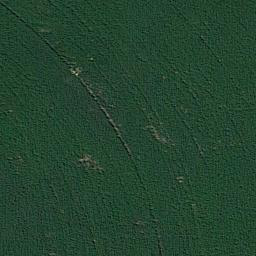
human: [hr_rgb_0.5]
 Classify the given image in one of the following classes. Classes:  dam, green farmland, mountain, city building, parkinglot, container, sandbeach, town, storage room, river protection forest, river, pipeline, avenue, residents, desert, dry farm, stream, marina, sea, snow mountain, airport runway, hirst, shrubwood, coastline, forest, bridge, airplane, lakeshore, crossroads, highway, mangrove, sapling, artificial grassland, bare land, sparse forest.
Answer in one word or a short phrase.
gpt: artificial grassland